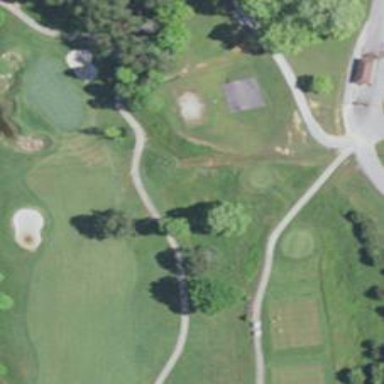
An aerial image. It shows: Pathway for golfing.